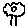
Label: flower